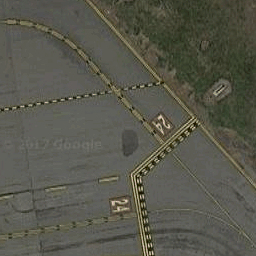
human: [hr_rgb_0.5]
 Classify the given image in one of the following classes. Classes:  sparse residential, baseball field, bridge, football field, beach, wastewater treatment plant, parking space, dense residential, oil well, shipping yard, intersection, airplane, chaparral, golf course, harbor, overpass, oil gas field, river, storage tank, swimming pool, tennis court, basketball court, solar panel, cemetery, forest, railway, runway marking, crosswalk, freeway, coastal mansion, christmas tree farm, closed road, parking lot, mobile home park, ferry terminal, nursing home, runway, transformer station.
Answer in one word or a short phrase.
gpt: runway marking